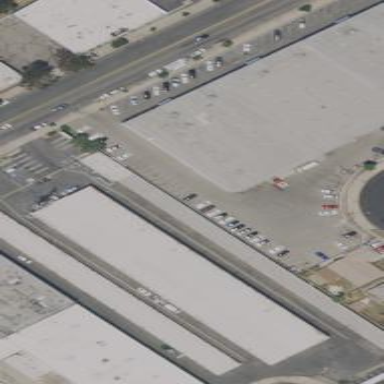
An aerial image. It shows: Warehouse building used for warehousing.